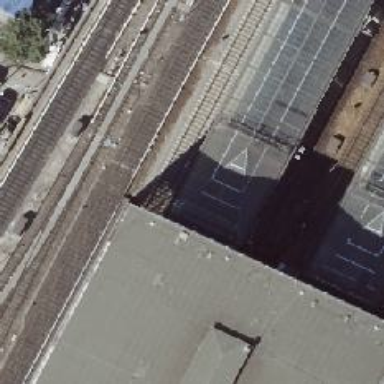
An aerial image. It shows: Close-up of railway platform edge.